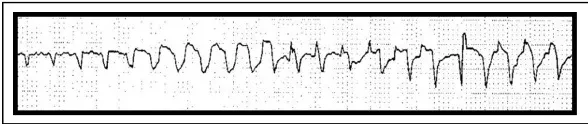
Episodes of Torsades de Pointes, as recorded by ECG monitoring.
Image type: electrography (ekg)